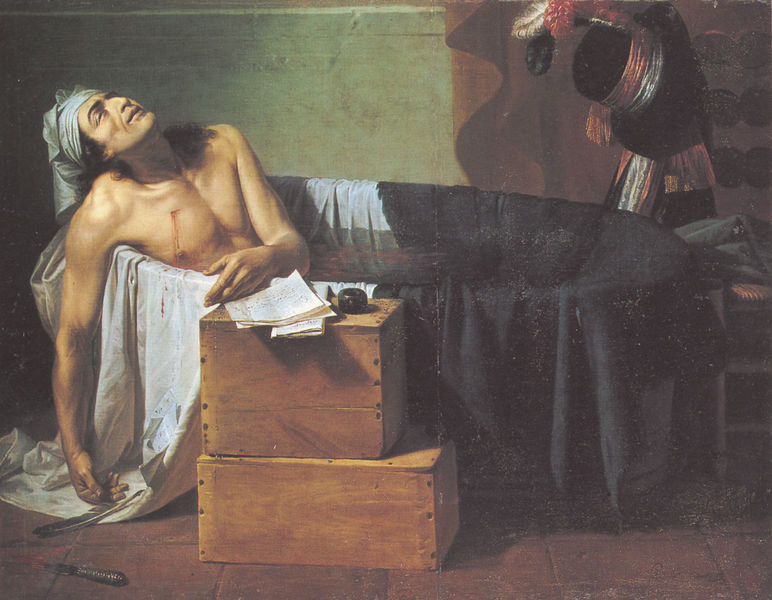
Titel: La Mort de Marat, Der Tod des Marat
Künstler: Joseph Roques
Standort: Toulouse
Institution: Musée des Augustins
Schlagwörter: blau, dunkel, feder, gemälde, hand, kopf, körper, mann, nackt, schatten, wasser, weiß, wunde, grün, braun, brust, frankreich, haar, holz, hut, licht, nase, raum, schwarz, stuhl, zimmer, rot, tuch, malerei, regal, wand, arm, augen, falten, federn, gesicht, haupt, kleidung, leiche, messer, mord, tod, tot, hände, innenraum, vorhang, öl, boden, haare, stoff, tücher, lippen, locken, lächeln, schrift, papier, papiere, liegen, holzkisten, kisten, hocker, schemel, ölgemälde, lehnen, historienbild, kopftuch, faltenwurf, laken, brustwarze, nagel, nägel, oberkörper, oben, klinge, bad, tusche, blut, zettel, selbstmord, schnitt, stich, fliesen, revolution, text, schriftsteller, kiste, tinte, kasten, karton, badewanne, wanne, seiten, sterben, wundmal, brief, briefe, schreiben, ermordung, muschel, tintenfass, steinboden, heilung, verband, verletzung, turban, corday, marat, tod des marat, erstechen, ritual, erlösung, ingres, schreibfeder, wunder, blutig, seitenwunde, steinfliesen, bade, holzkiste, tötung, hautkrankheit, suizid, kokarde, journalist, einstich, federmesser, charlotte, fbrie, messerstich, tintentopf, badwanne, schrifftsteller, jiste